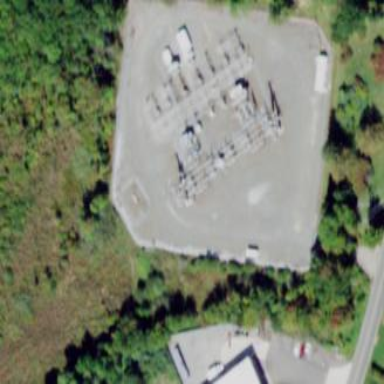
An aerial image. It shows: Distribution level power substation surrounded by fence.